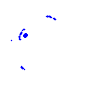
Particle: proton